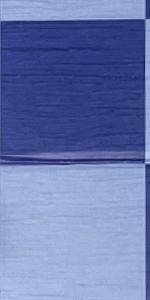
Label: Empty